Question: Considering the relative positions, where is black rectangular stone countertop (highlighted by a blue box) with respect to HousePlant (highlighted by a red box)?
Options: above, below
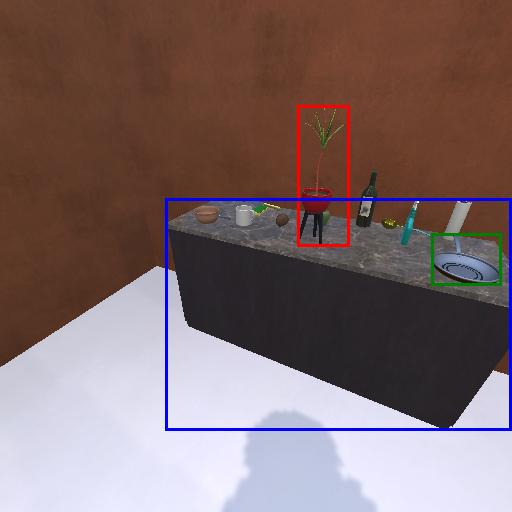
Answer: above